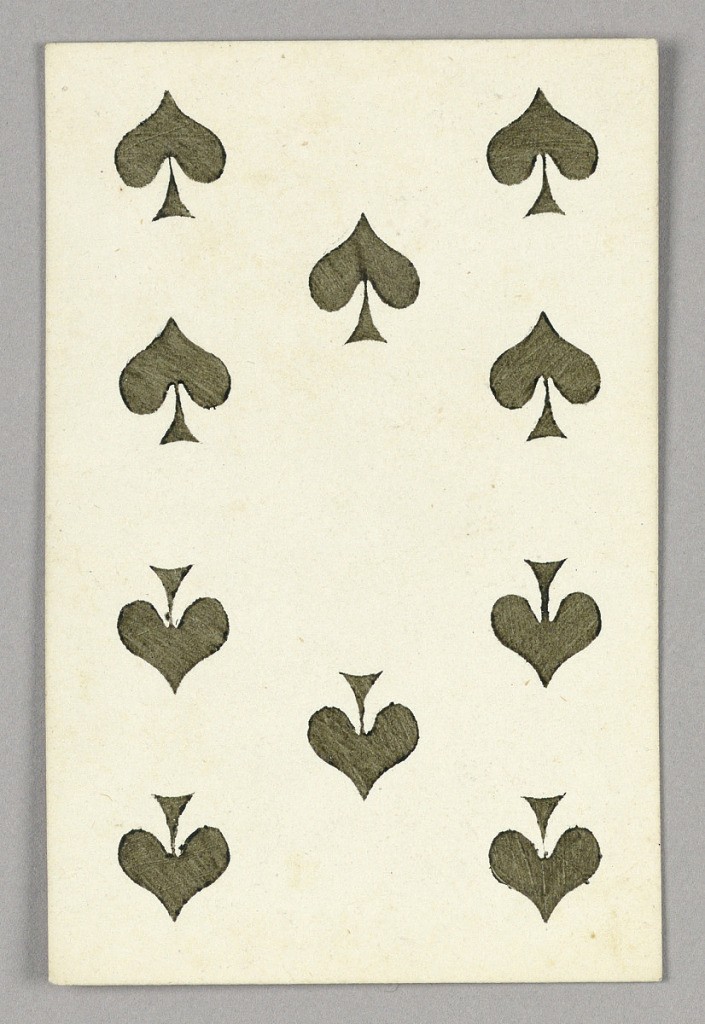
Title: Ten of Spades from Set of "Jeu Imperial–Second Empire–Napoleon III" Playing Cards
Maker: B.P. Grimaud, Paris, France
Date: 1858
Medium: Lithograph on glazed paper
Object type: Playing Card
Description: Ten of Spades from Set of "Jeu Imperial-Second Empire-Napoleon III" Playing Cards.